Interaction volume radius: 5 \u00c5
Interaction volume height: 25 \u00c5
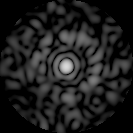
Disorder parameter: 0.8284